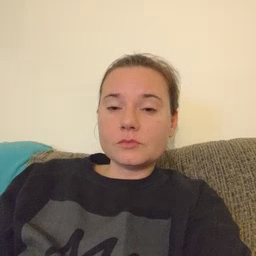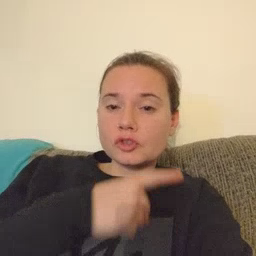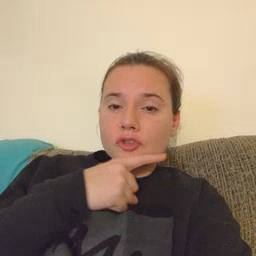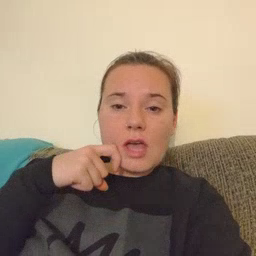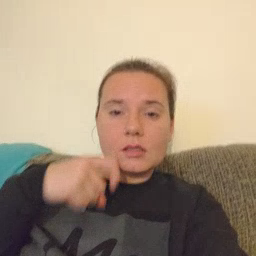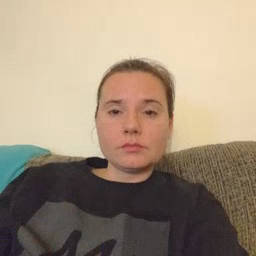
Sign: dry